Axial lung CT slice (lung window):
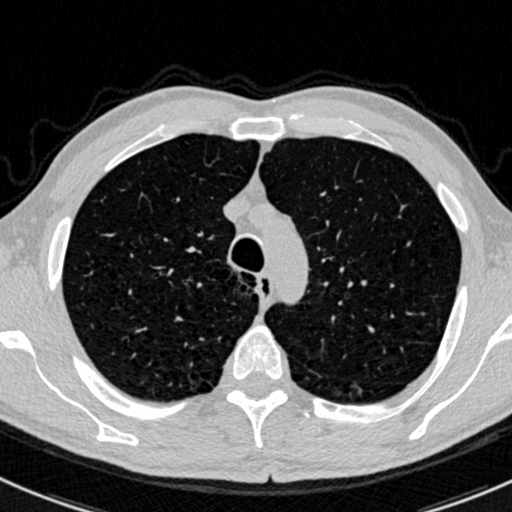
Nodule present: no